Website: home-depot
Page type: customer-info-address
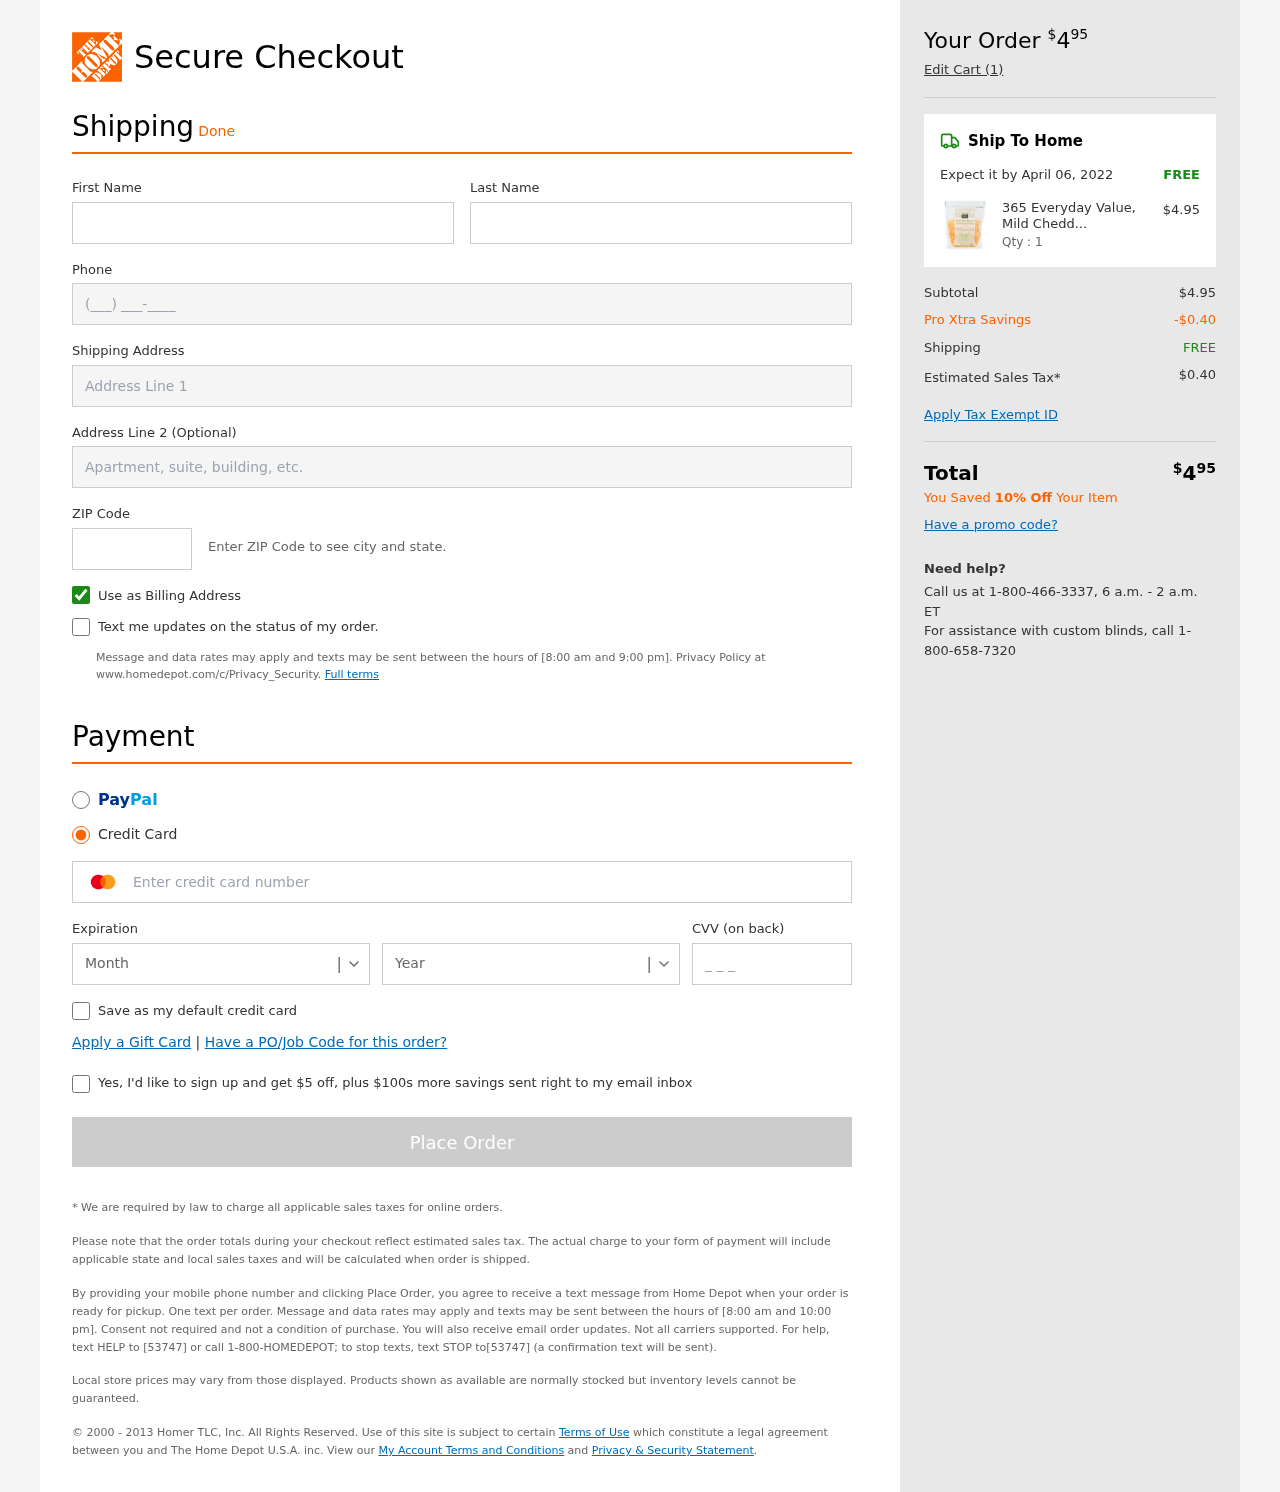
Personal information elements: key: PII_CARD_CVV
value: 657
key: PII_CARD_EXPIRY_MONTH
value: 11
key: PII_CARD_EXPIRY_YEAR
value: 29
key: PII_CARD_NUMBER
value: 2603 9707 0395 7655
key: PII_FIRSTNAME
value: Marie
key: PII_LASTNAME
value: Liu
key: PII_PHONE
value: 2534783497
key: PII_POSTCODE
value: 32708
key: PII_STREET
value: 21224 Anna Vista
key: PII_STREET2
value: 4002 Gonzalez Skyway Suite 422
Product elements: key: PRODUCT1_NAME
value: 365 Everyday Value, Mild Cheddar & Monterey Jack Cheese, Shredded, 12 oz
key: PRODUCT1_PRICE
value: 4.95
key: PRODUCT1_QUANTITY
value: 1
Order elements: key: ORDER_TOTAL
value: $495
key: ORDER_NUM_ITEMS
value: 1
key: ORDER_DELIVERY_DATE
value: April 06, 2022
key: ORDER_SHIPPING_COST
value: FREE
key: ORDER_SUBTOTAL
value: $4.95
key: ORDER_DISCOUNT
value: -$0.40
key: ORDER_SHIPPING_COST2
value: FREE
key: ORDER_TAX
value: $0.40
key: ORDER_TOTAL2
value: $495
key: ORDER_SAVINGS_MESSAGE
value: You Saved 10% Off Your Item